Question: I've been working to replicate this chart design using highcharts.

I've been playing with jsfiddle trying to get the desired results, but the problem is that I can't manage to get the white areas where the percentage isn't filled and can't get the gaps between the bars.
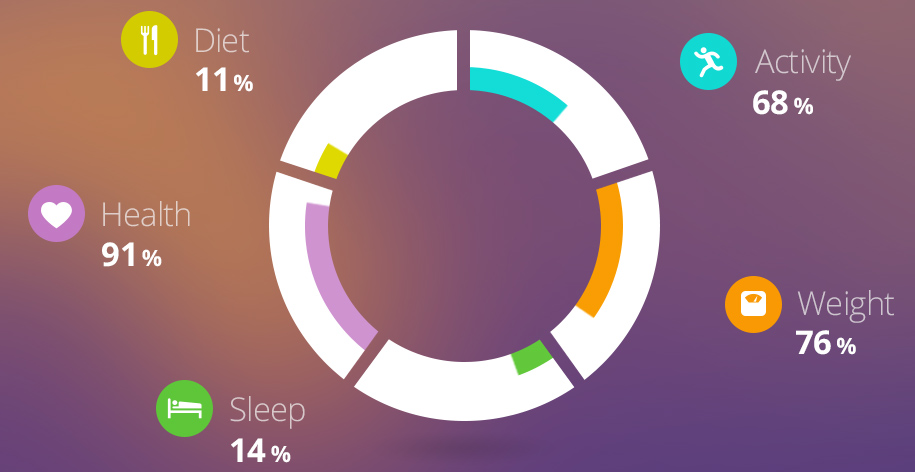
Answer: <URL>. But hey, why not?
The problem with High Charts is that you cannot rotate nor position your charts with a specific angle.
So to allow you to create the effect you mentioned, we must create a seperate chart for every new data item.
Of course, you don't want to hardcode all this so we need generate the code with a 'for' loop, taking into account the starting and ending points of the data entries, the relative size of the donuts (overall size and inner size), spacing between the outer donut, transformation of the actual values to a ratio etc. etc.: I will spare you the details.
After some trial and error, I ended up with the following result:

Now I've prepared a jsFiddle for you, so you can tweak the settings to your liking and get the result you are after. The most important parameters are:
'''
// Specify all properties here:
var MIN = 0; // Specify minimum value (beginning of range)
var MAX = 100; // Specify maximum value (ending of range)
var VALUES = [50, 30, 40, 95, 35]; // Specify the values
var VALUES_WHITE = [20, 20, 20, 20, 20]; // Values for the white donut (5 x 100/5)
var COLORS = ['#1FFFF0', '#FFCD05', '#68EB05', '#EB13EB', '#A7EB09']; // Colors
var CATEGORIES = ['Activity', 'Weight', 'Sleep', 'Health', 'Diet']; // Categories
var BORDERWIDTH_CHART_1 = 20; // The border width for the white donut chart
var BORDER_COLOR = 'rgba(96, 72, 193, 1)';
'''
Those parameters will then be used in the code to determine all the variables I mentioned above. E.g. I've now created a minimum of '0' and a maximum of '100' for the values. Therefore, the values in 'var VALUES = [50, 30, 40, 95, 35];', represent percentages in the graph (0-100 scale).
Right now, I constructed the graph for 5 different categories. If you want more (or less), you can simply alter the properties accordingly and it (should) work. I haven't tested that yet. Anyway, you can improve the graph to your liking: add the percentages to the labels, improve the colors etc.
: the 'BORDER_COLOR' must be the same color as the color of the background of the charts. In the jsFiddle I created, this is the 'body' of the document (see the top right CSS in the jsFiddle).
I hope you like it :)
# Take me to the DEMO already!